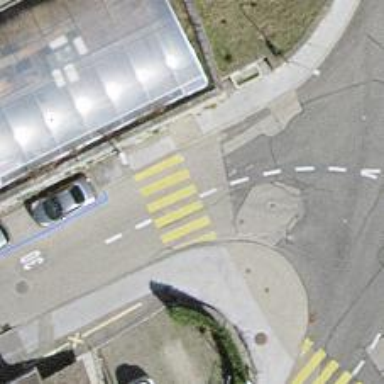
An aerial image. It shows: Marked crossing on the road.